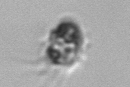
Label: Mesodinium